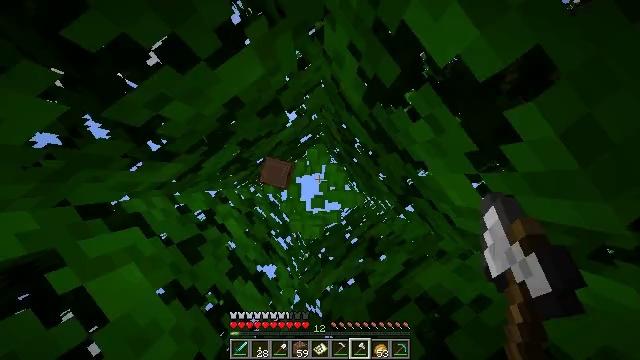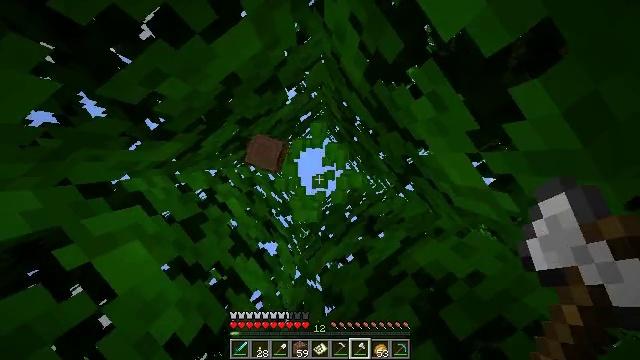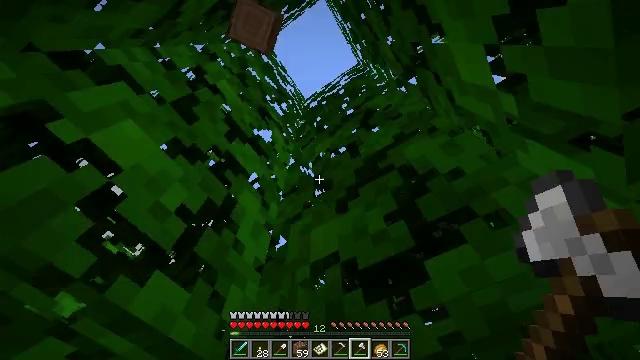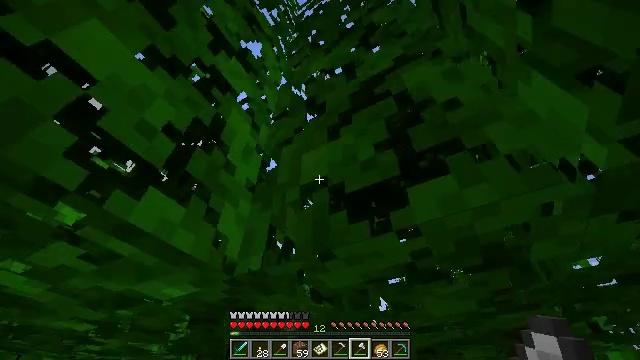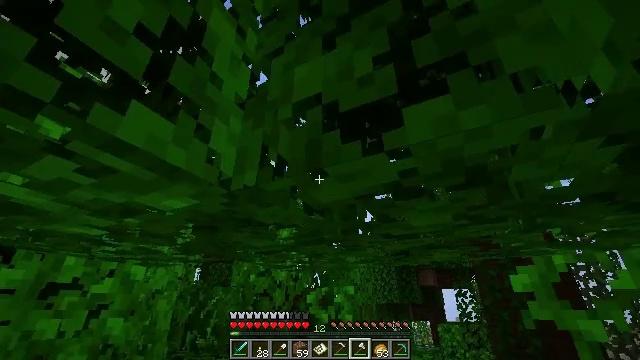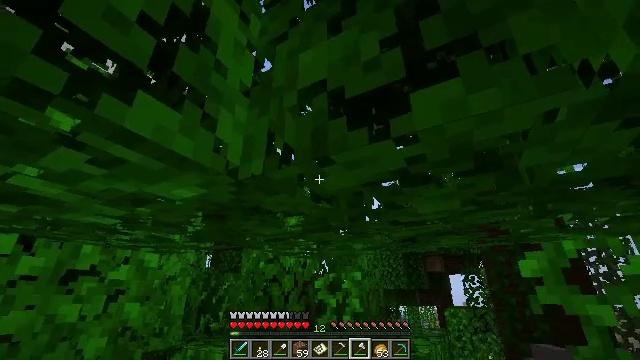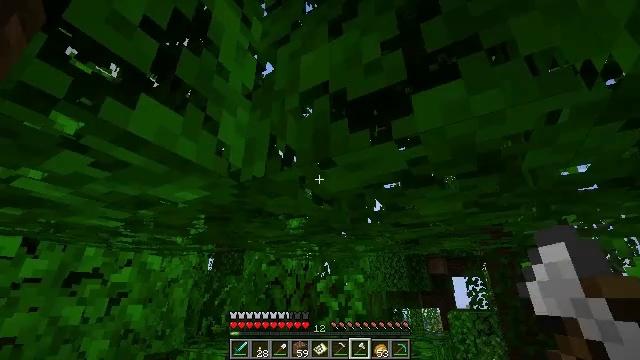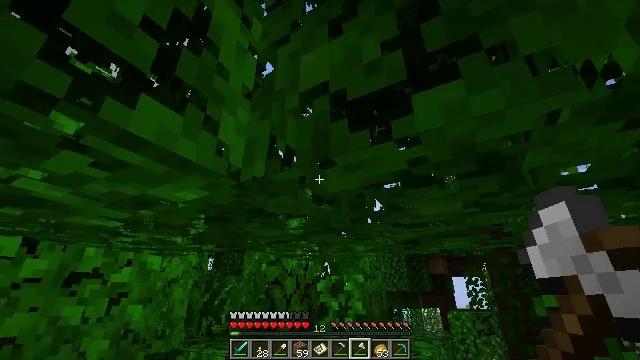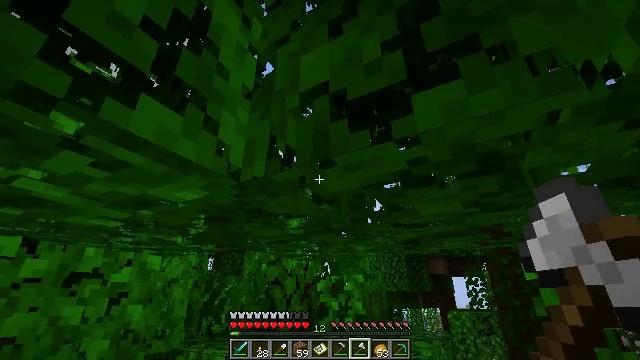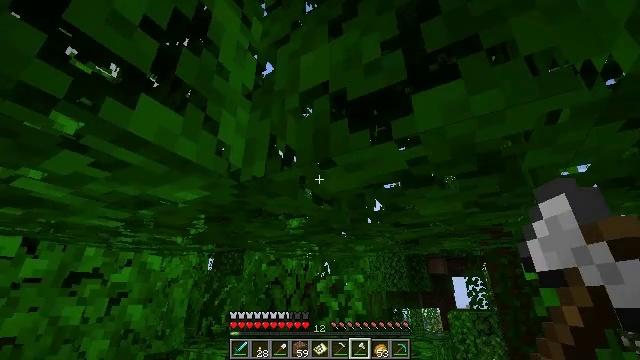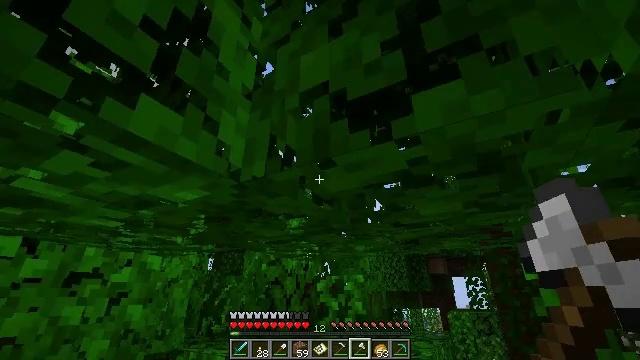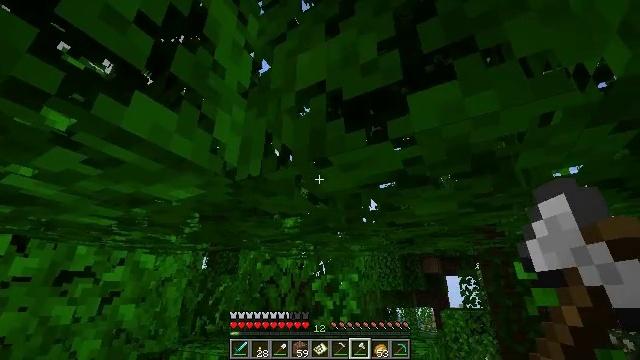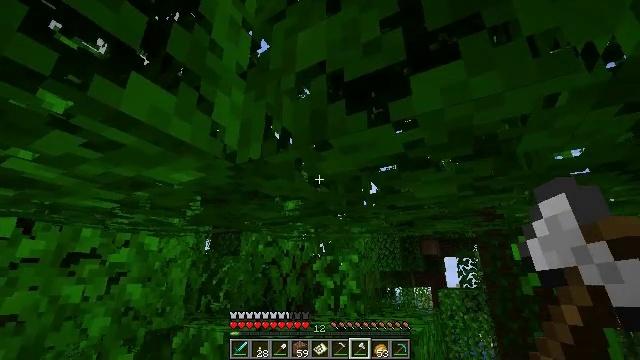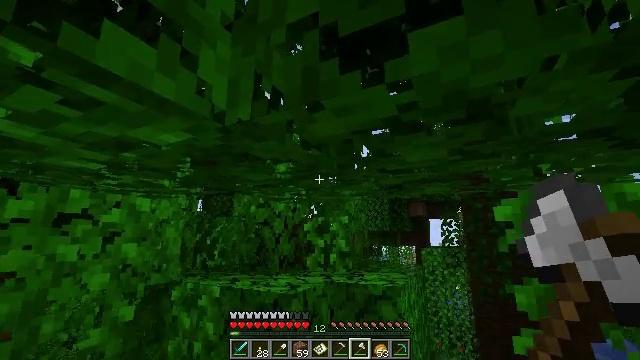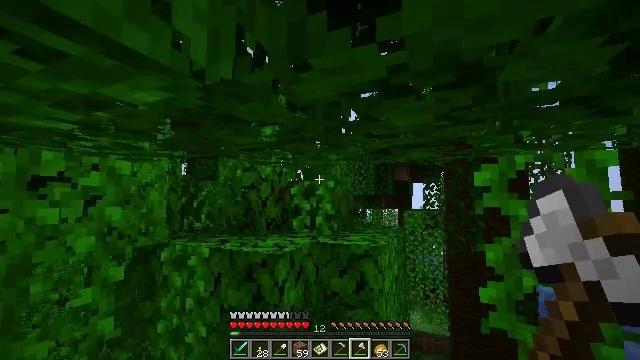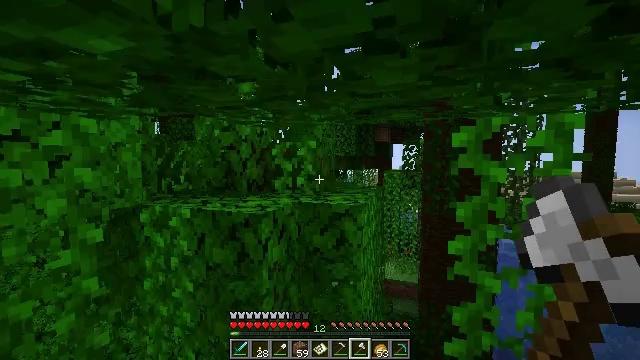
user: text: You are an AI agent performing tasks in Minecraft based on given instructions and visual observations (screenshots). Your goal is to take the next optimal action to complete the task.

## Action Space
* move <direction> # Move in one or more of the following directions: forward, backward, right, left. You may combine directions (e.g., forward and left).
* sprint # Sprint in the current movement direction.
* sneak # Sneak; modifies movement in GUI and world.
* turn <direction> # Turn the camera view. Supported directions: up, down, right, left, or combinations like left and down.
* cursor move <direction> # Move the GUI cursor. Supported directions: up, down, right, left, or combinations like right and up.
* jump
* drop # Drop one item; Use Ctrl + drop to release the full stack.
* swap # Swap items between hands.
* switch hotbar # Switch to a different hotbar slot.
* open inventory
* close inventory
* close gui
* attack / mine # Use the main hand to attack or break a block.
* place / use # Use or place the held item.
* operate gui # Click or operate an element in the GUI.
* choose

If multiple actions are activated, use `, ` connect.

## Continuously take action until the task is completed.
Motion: motion action
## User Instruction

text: Get cocoa by attacking the pod.
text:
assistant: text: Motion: turn down
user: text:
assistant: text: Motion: turn right and down
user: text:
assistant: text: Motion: turn right and down
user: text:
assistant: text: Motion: turn right and down
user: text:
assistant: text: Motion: turn left and down
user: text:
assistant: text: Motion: no_op
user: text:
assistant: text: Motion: no_op
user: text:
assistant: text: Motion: no_op
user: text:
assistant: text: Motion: no_op
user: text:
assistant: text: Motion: no_op
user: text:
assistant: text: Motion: turn right
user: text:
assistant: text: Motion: turn down
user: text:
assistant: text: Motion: turn right and down
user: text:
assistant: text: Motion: turn right and down
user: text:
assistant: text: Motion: turn right and down
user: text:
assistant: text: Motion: turn right and down
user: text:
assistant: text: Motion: turn right and down
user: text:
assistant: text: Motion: no_op
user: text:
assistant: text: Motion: turn left
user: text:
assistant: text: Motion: turn left and up
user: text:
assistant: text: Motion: no_op
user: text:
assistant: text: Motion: no_op
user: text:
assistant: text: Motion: no_op
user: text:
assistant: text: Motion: no_op
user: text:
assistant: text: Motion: no_op
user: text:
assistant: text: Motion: turn down
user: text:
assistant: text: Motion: turn right and down
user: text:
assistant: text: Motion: turn right and down
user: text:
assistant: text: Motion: turn right and down
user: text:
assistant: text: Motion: turn right and down